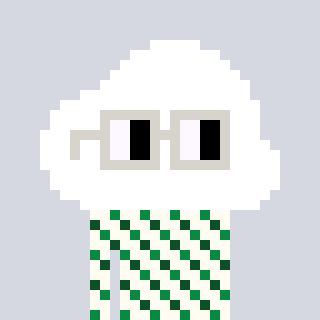
a pixel art character with square light gray glasses, a cloud-shaped head and a grayscale-colored body on a cool background